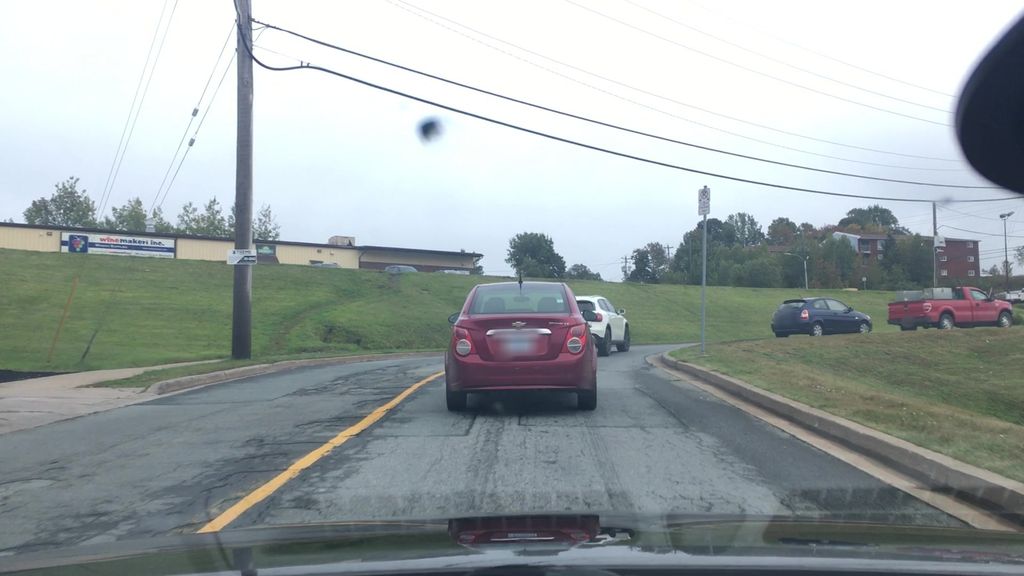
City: halifax